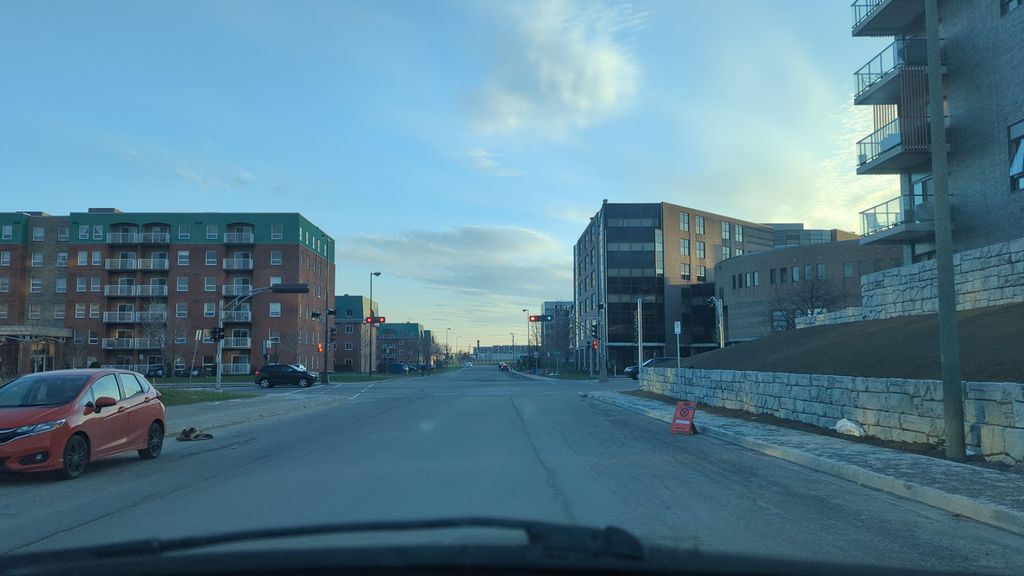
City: quebec_city